Field crop: maize
Growth stage: 1
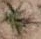
Species: salsola